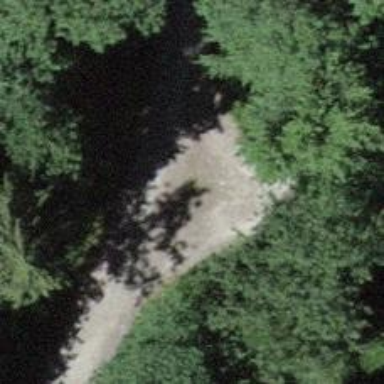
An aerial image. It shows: Track with grade 2 gravel surface.